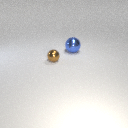
small brown metal sphere to the left of large blue metal sphere